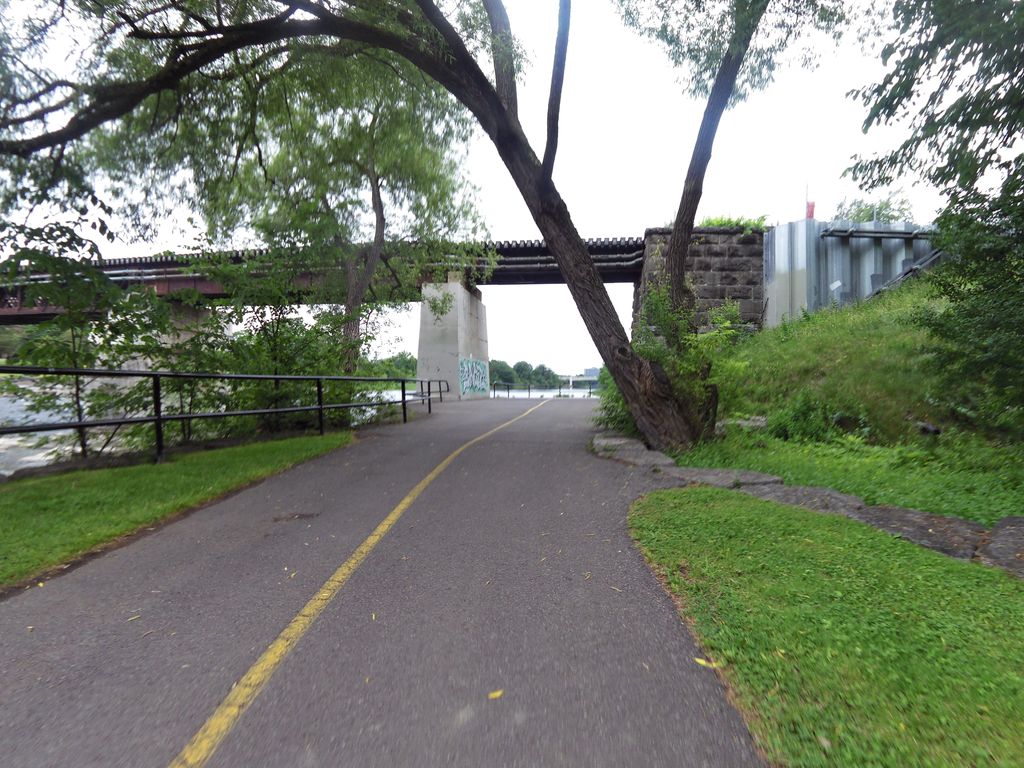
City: ottawa-gatineau